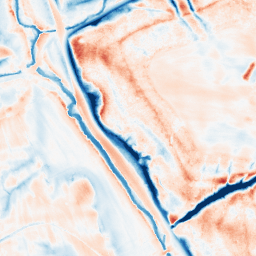
Category: edge_preserving
Decomposition family: guided
Decomposition parameters: radius: 8
eps: 1
Upsampling method: bspline
Upsampling parameters: scale: 8
Upsampling scale: 8